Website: walmart
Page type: account-selection
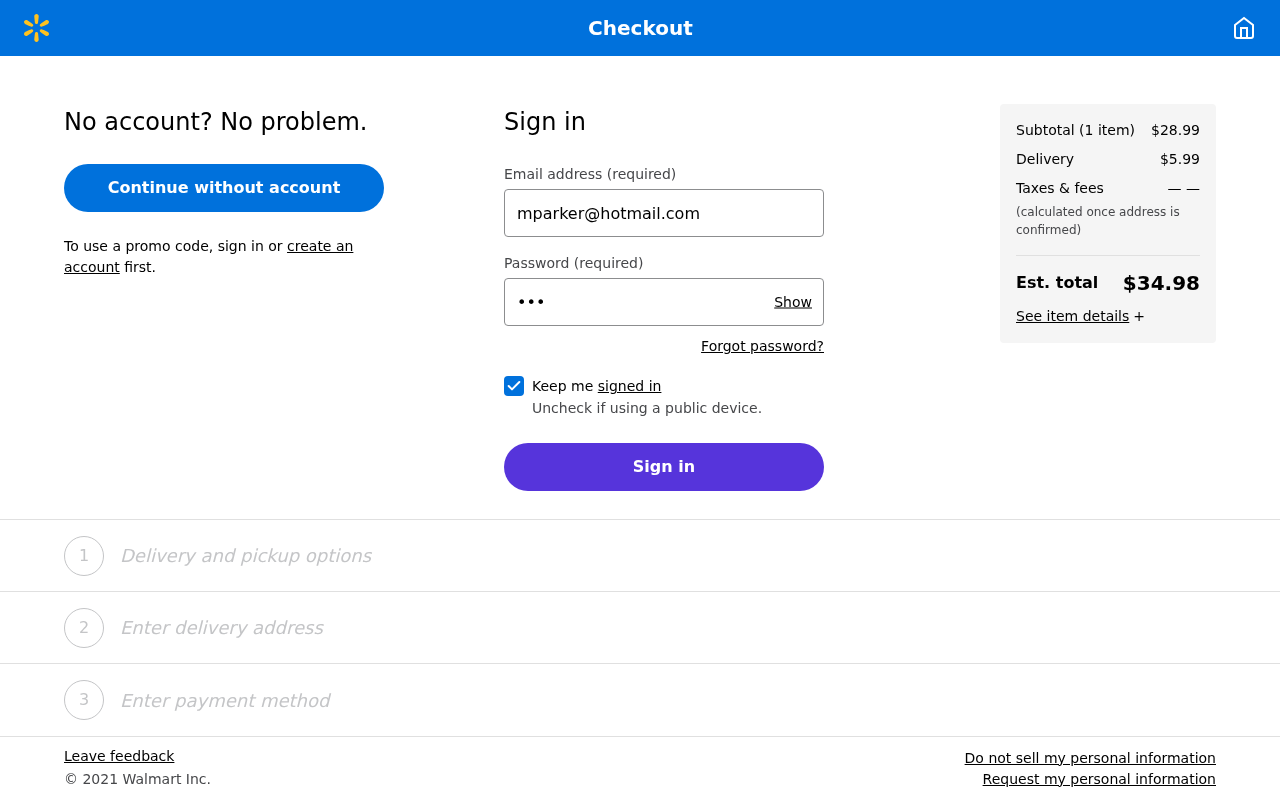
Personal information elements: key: PII_EMAIL
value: mparker@hotmail.com
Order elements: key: ORDER_NUM_ITEMS
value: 1
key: ORDER_SUBTOTAL
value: $28.99
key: ORDER_SHIPPING_COST
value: $5.99
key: ORDER_TOTAL
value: $34.98